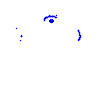
Particle: proton